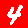
Digit: 4